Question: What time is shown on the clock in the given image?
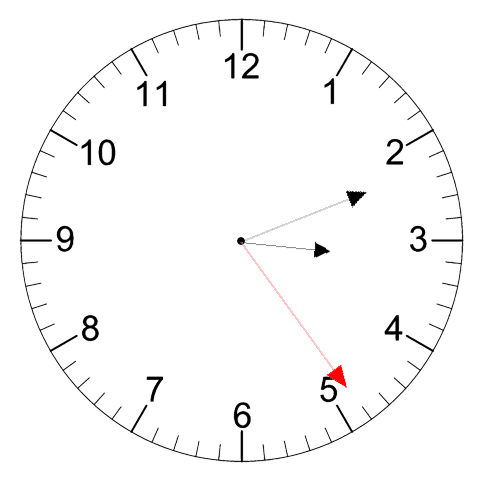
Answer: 03:11:24